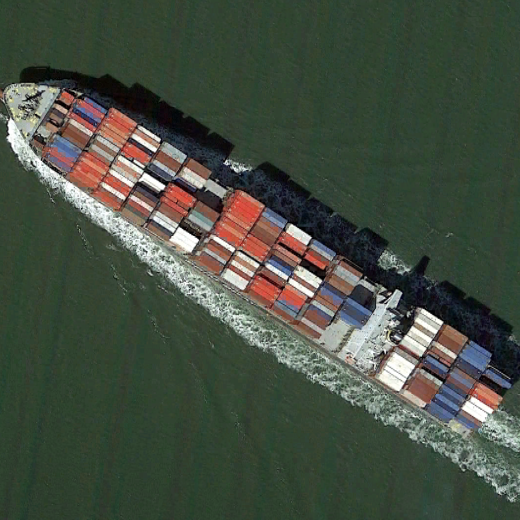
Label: civil